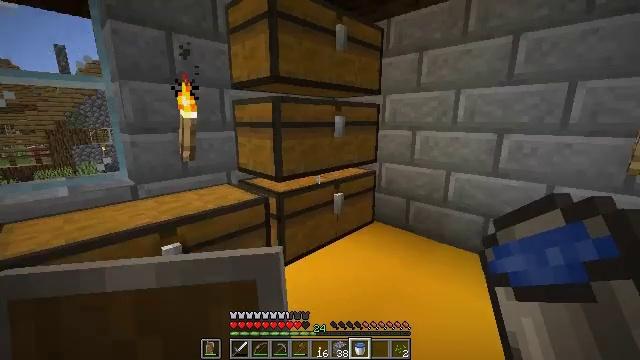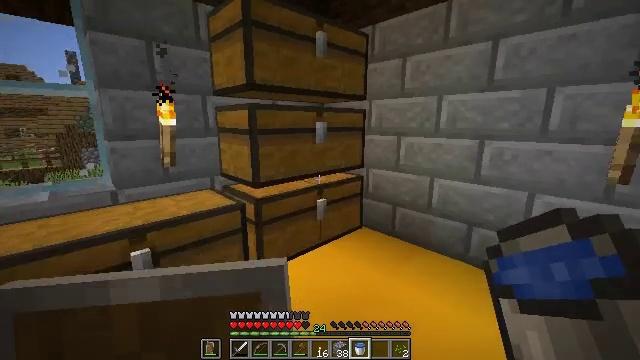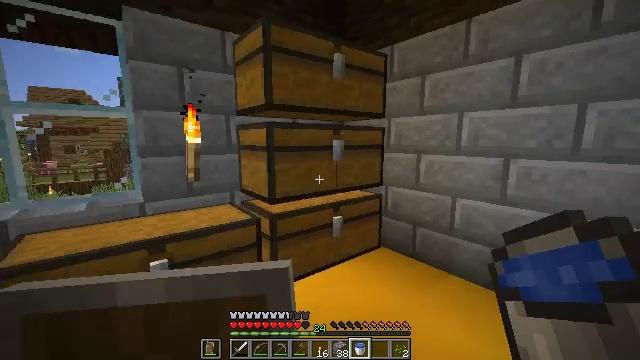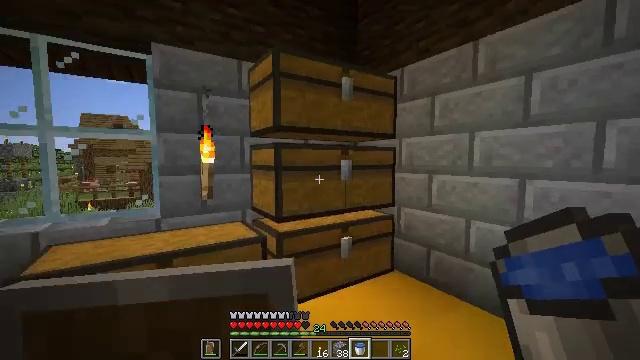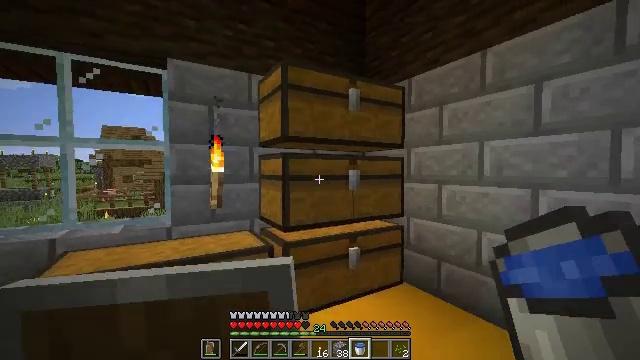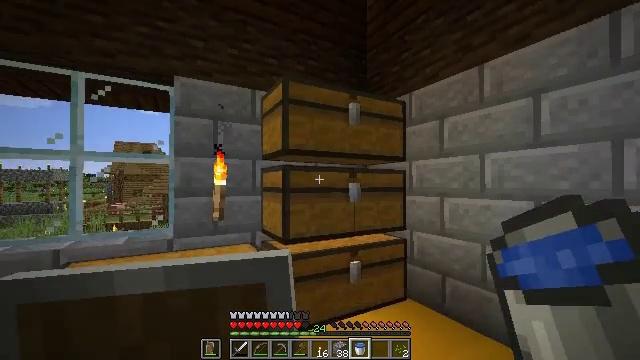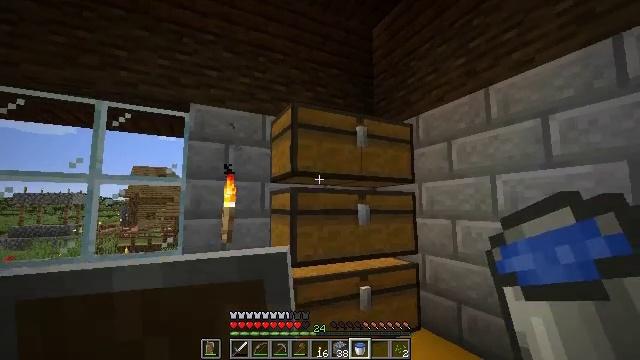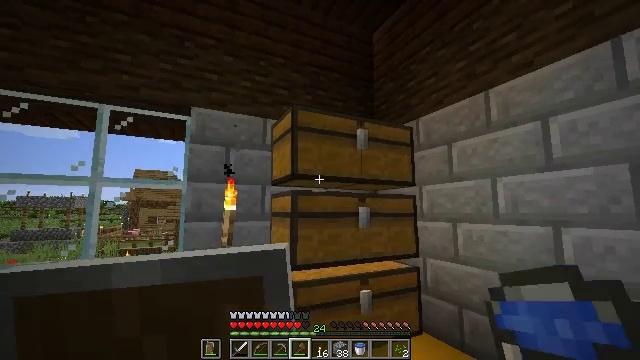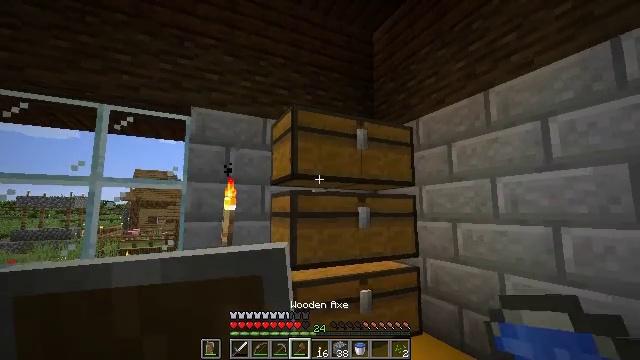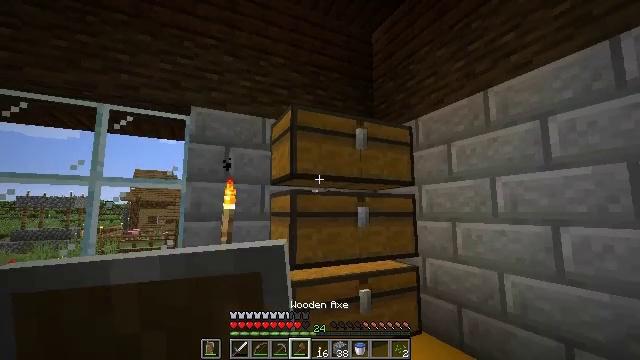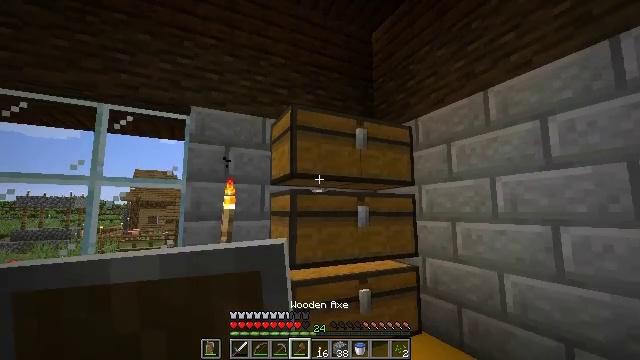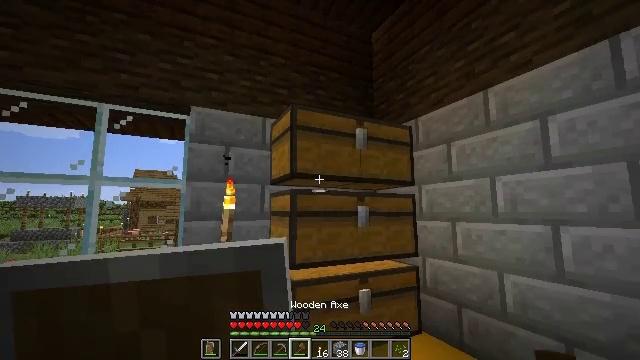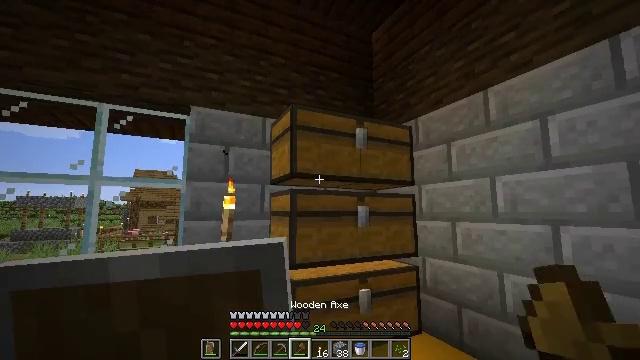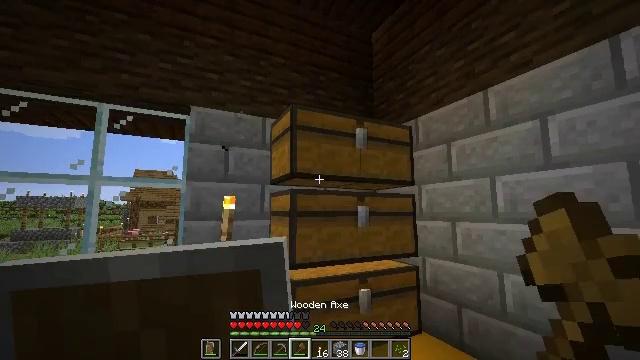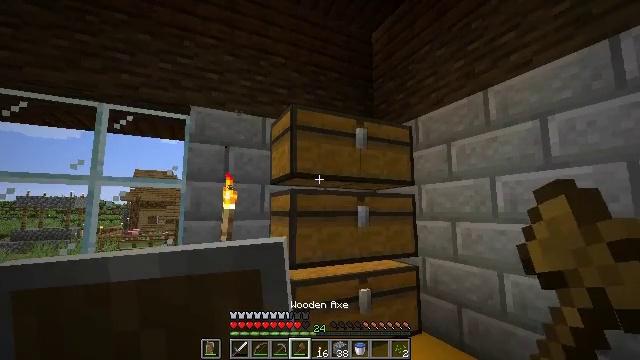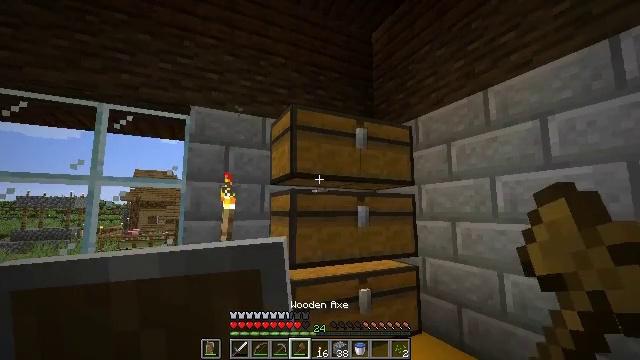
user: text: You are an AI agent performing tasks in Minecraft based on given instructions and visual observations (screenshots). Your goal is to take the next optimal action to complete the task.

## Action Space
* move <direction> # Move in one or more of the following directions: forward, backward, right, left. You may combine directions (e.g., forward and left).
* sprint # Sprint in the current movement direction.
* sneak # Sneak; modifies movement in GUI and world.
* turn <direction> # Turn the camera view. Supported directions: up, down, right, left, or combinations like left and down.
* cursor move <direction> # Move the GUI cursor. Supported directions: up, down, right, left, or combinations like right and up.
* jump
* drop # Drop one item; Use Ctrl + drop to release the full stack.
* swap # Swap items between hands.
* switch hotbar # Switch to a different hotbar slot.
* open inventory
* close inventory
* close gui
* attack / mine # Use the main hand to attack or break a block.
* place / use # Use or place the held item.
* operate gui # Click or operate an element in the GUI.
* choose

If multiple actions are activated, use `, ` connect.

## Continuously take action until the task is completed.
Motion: motion action
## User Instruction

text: Gather the chest from its place.
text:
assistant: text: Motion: move right, turn left
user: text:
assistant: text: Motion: move right, turn left and up
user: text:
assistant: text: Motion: turn left and up
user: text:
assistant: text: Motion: turn left and up
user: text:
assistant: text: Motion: turn left and up
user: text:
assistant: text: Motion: turn left and up
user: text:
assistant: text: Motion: switch to hotbar 4
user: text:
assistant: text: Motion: switch to hotbar 4
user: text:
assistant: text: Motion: no_op
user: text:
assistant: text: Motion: no_op
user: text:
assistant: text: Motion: no_op
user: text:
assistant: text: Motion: no_op
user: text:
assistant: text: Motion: no_op
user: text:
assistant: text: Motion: no_op
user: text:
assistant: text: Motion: no_op
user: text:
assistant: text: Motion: turn up
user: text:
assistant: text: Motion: use / place
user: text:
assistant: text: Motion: use / place
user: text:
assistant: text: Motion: use / place
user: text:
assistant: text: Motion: no_op
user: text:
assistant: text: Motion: no_op
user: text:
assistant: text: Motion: open gui
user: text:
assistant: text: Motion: no_op
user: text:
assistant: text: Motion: no_op
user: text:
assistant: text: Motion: no_op
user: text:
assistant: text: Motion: no_op
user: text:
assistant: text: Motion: no_op
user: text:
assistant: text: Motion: no_op
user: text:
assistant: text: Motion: no_op
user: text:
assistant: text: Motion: turn right and up, close gui